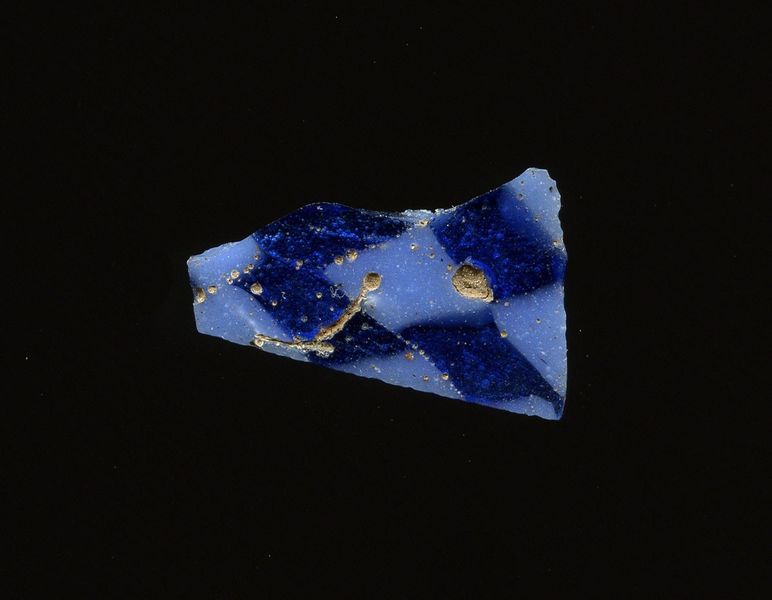
Titel: Mosaikglasfragment
Standort: Hamburg
Institution: Museum für Kunst und Gewerbe Hamburg
Schlagwörter: glas, antike, geschnitten, mosaik, wandschmuck, kaiserzeit, gepresst, bodenbeläge, frühe kaiserzeit, prinzipat, römische, mittlere, späte